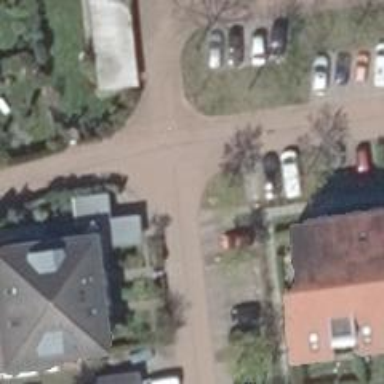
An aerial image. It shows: Living street.